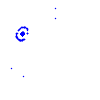
Particle: pion